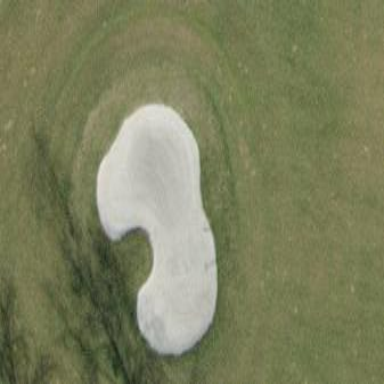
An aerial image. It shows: Golf bunker filled with natural sand.